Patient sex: F
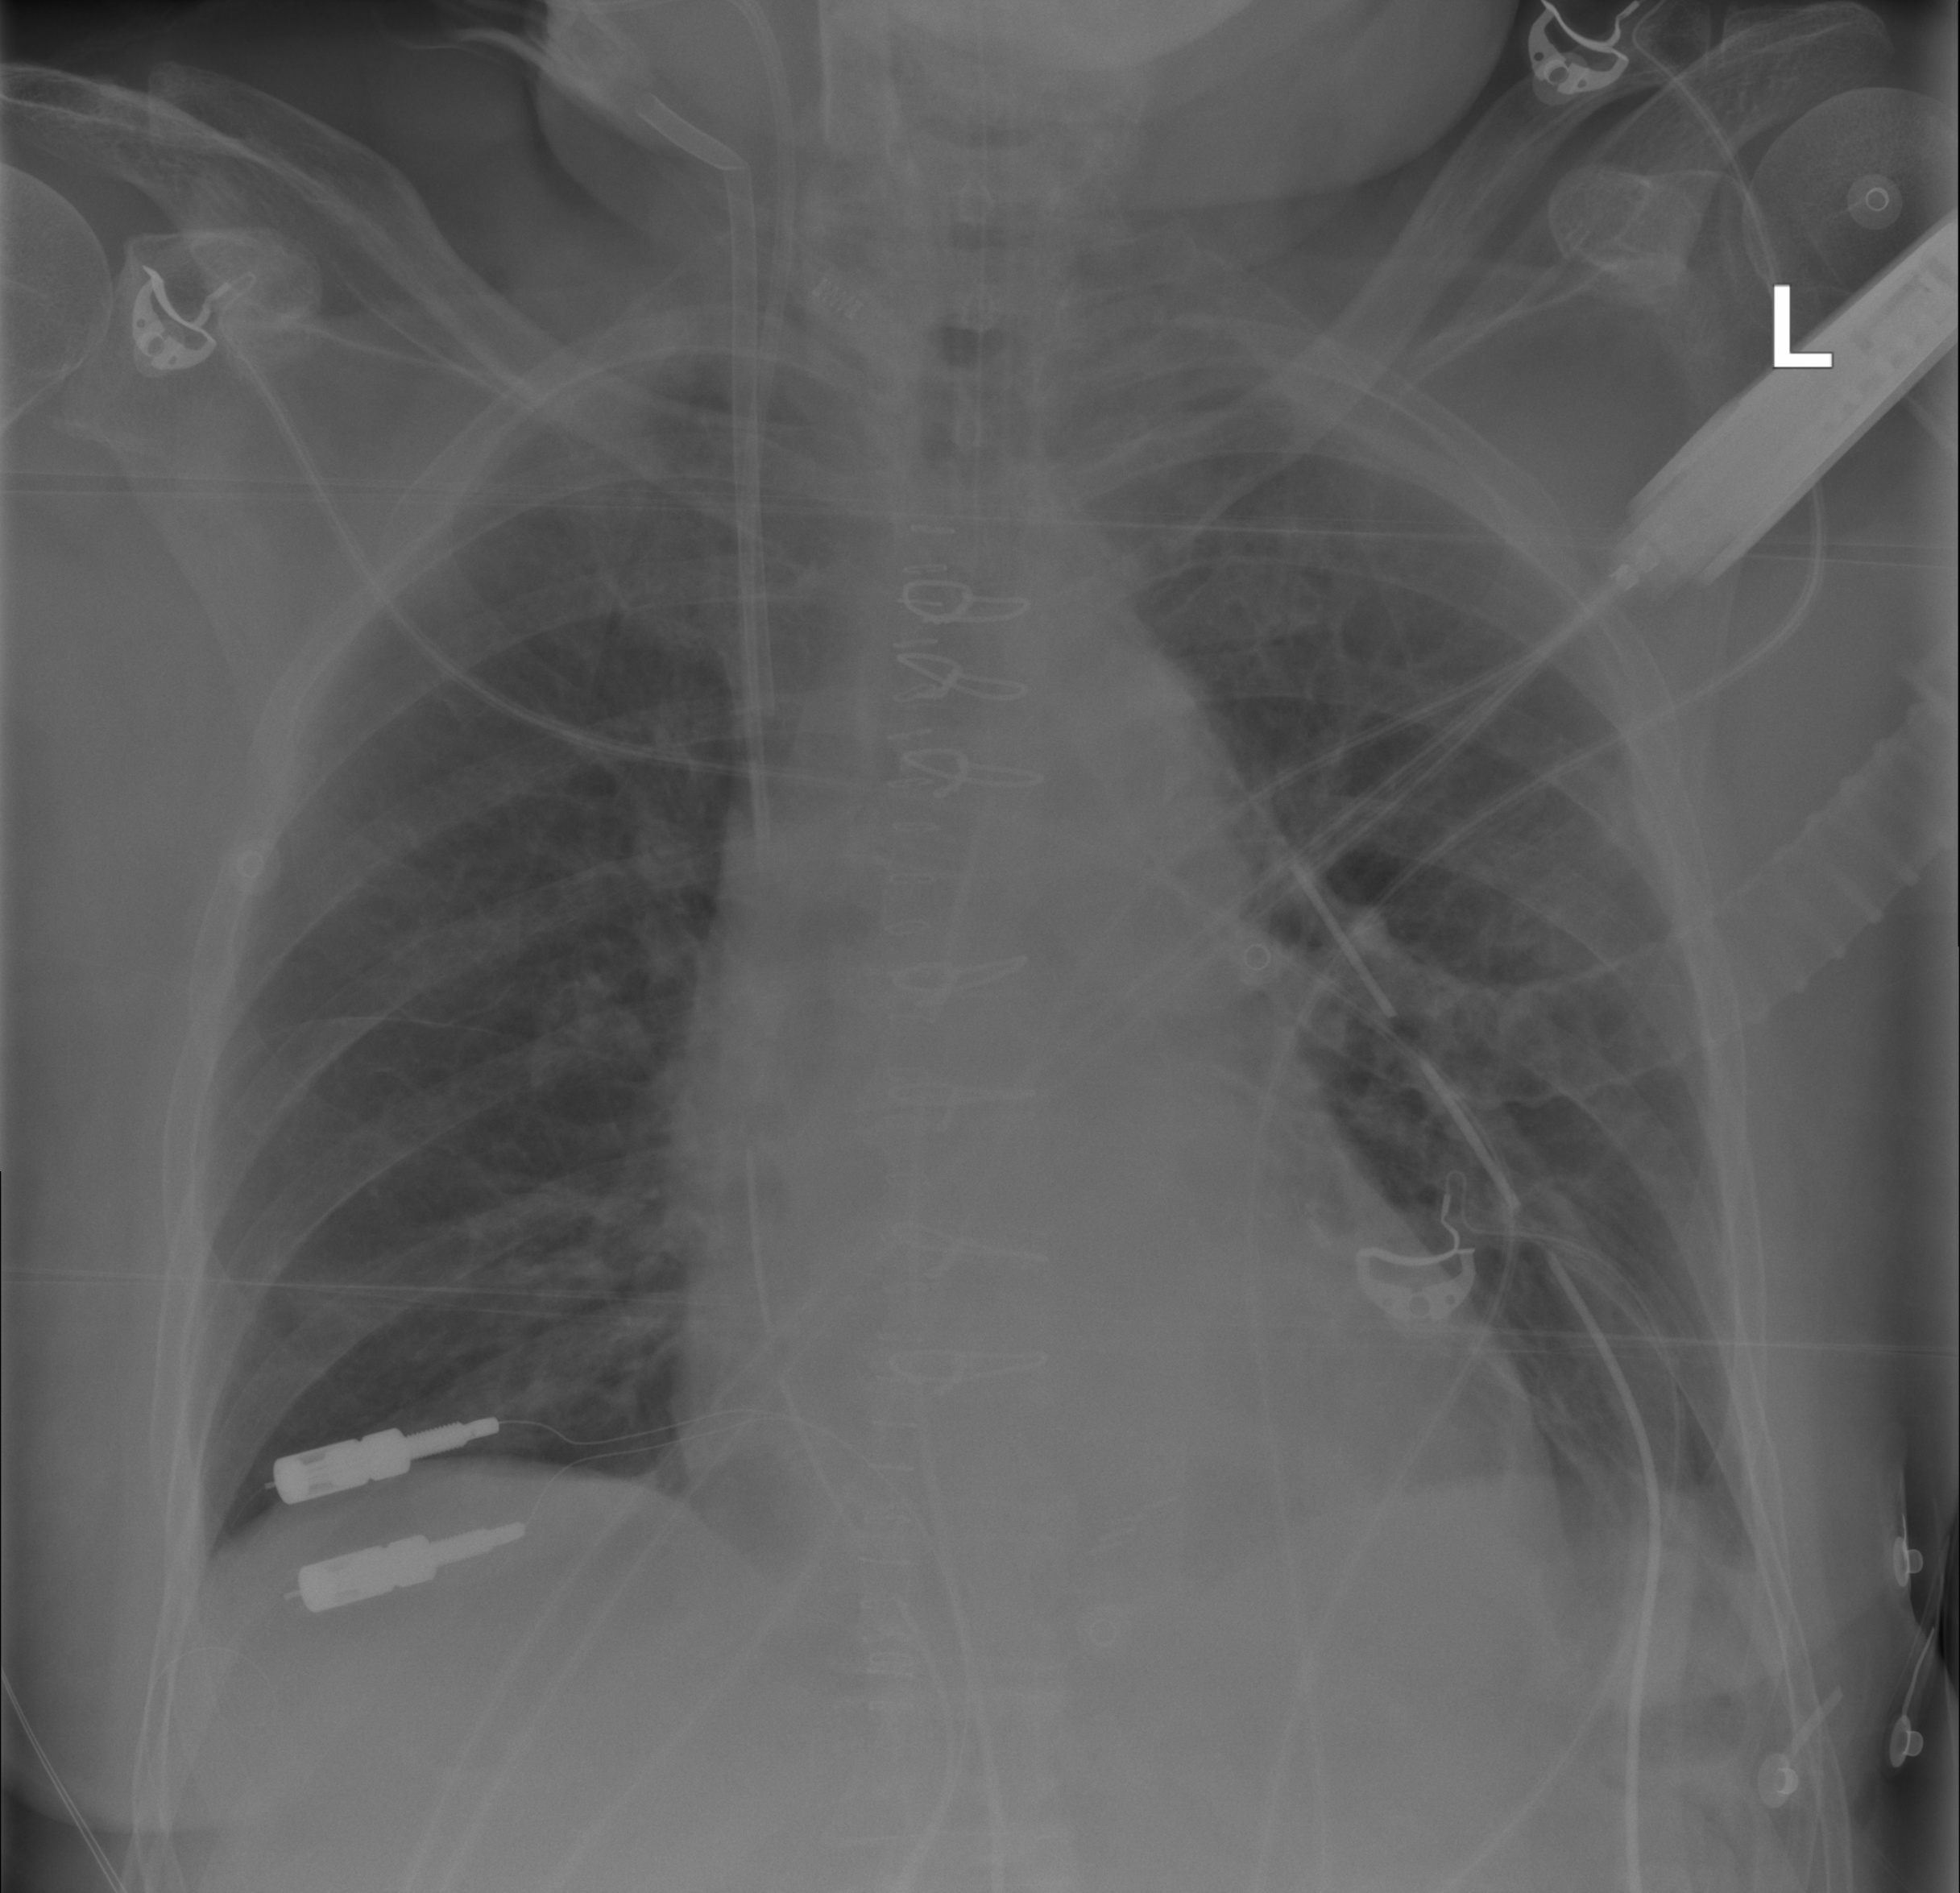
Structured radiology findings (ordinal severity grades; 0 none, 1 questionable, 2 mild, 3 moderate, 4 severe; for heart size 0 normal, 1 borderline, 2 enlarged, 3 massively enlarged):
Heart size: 1
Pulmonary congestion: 2
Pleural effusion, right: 0
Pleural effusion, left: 0
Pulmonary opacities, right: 0
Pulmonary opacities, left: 0
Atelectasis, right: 0
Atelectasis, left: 0